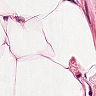
Metastatic tissue present: no